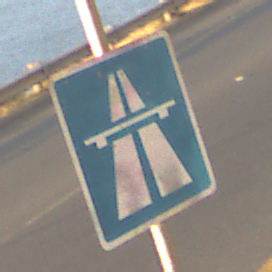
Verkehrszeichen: Autobahn
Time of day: SunriseSunset
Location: Outdoor (Nature)
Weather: PartlyCloudy
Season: NotSpecified
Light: Natural